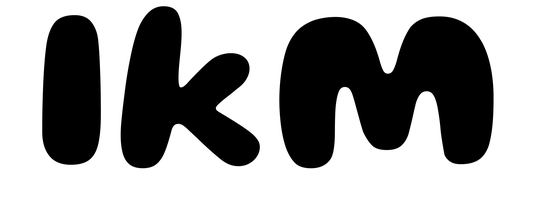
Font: Gluten_Bold